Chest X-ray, AP view. Patient: 17 years old, sex M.
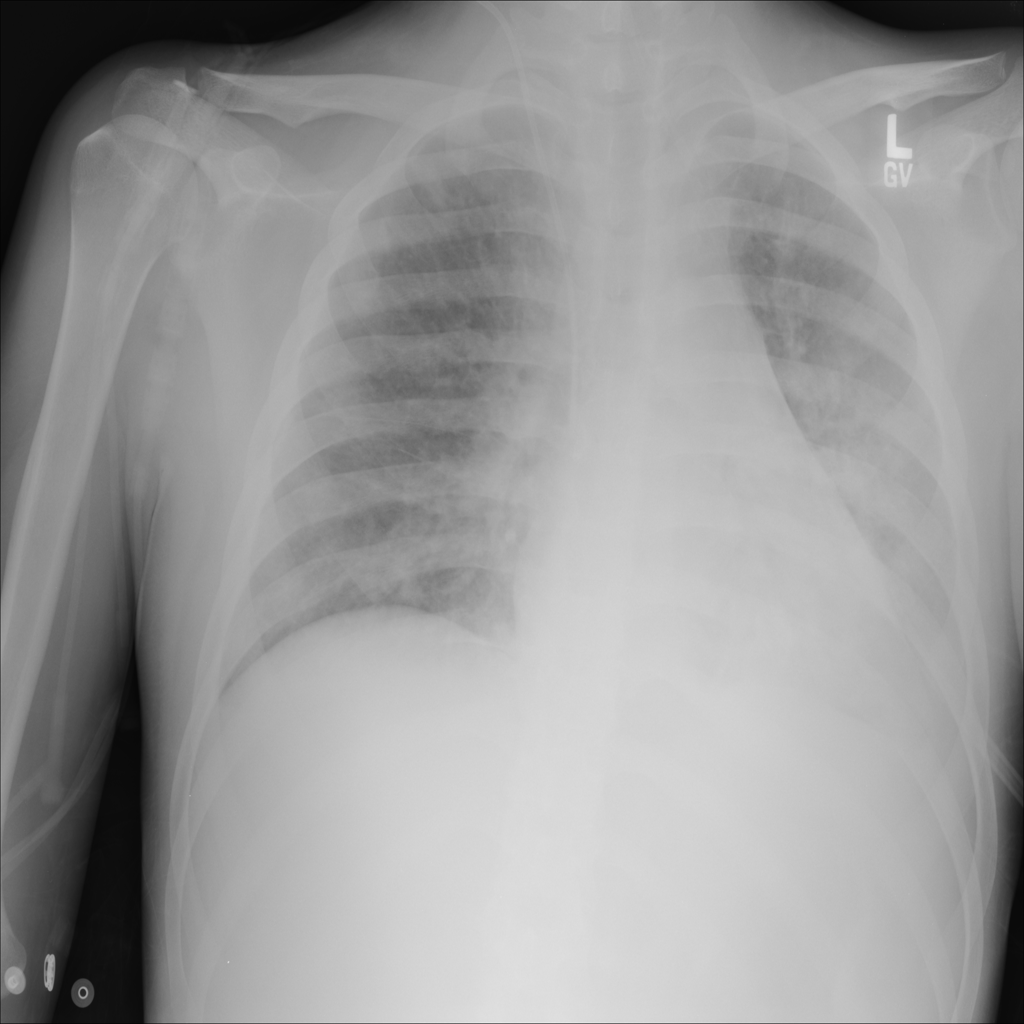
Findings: No Finding